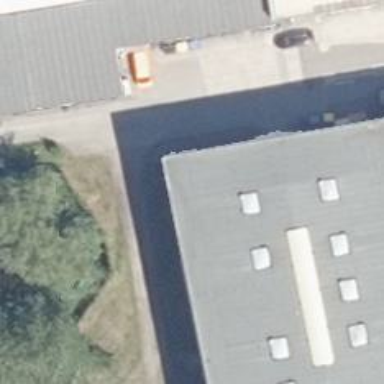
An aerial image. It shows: Commercial building.